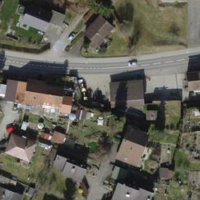
EUNIS habitat code: 54
Species observed at this site:
Turdus viscivorus